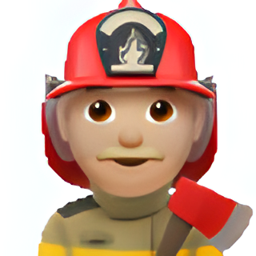
Name: male firefighter type 3
Emoji: 👨🏼‍🚒
Group: People & Body
Sub-group: person-role